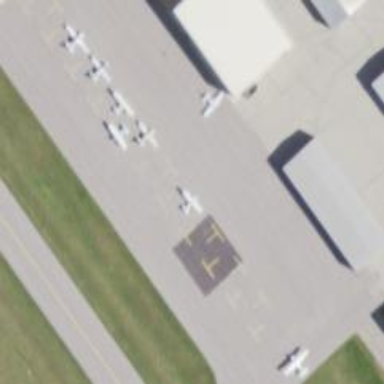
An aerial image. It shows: Image of taxiway at airport.